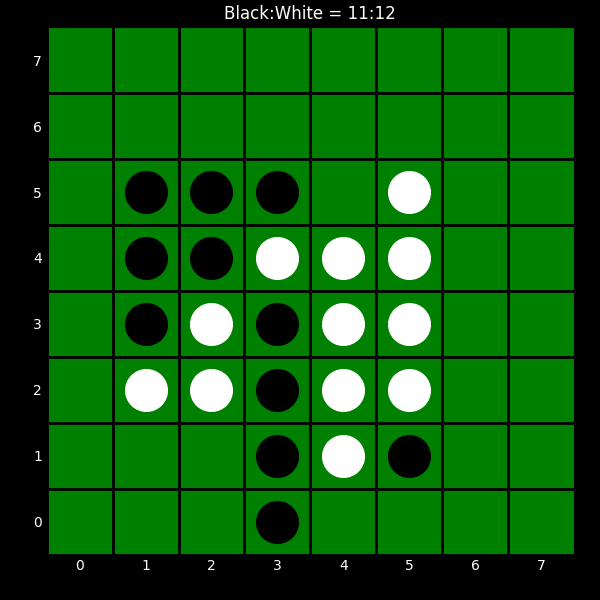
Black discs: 11
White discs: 12